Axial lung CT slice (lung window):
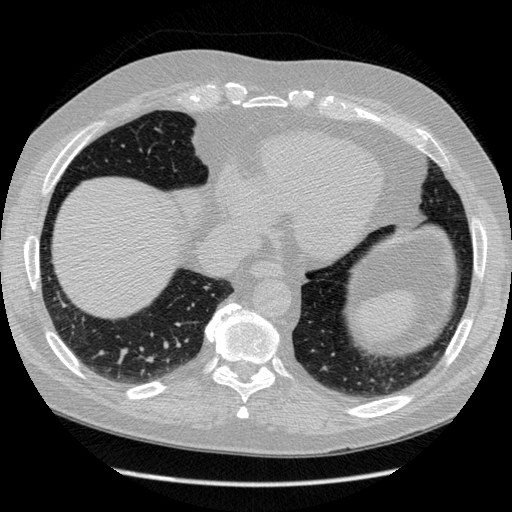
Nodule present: no